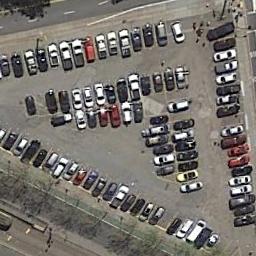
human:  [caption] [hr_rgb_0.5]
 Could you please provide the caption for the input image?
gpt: The parking lot has some cars arranged neatly in lines .

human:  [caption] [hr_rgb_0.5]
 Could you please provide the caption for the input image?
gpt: There are many cars in the parking lot .

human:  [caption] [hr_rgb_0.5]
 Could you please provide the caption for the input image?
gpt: The parking lot is full of cars .

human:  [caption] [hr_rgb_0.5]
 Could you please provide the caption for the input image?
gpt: Ten rows of cars were parked in the parking lot .

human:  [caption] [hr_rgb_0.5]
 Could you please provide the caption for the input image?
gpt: There are many cars on the parking lot beside a road .